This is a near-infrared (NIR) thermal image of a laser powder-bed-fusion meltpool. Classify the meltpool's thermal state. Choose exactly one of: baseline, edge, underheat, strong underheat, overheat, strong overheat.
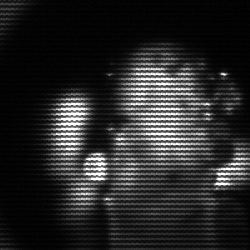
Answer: strong underheat